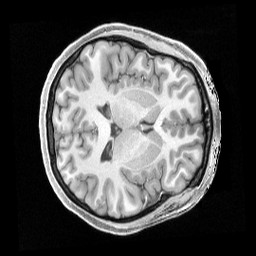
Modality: T1w
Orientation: axial
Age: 20
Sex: female
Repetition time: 2.4 s
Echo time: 0.00222 s